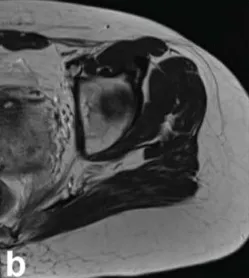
Changes in MRI images after 11 months of antifungal therapy. (b) Axial image of T2-weighted image.
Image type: radiology (mri)